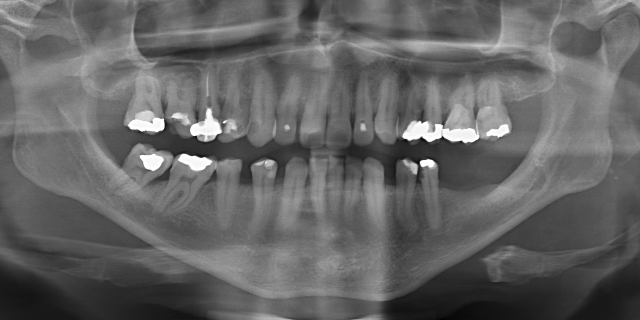
adult